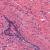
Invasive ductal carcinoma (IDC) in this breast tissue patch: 1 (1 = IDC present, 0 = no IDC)